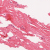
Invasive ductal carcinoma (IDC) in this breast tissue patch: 0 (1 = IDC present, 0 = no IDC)